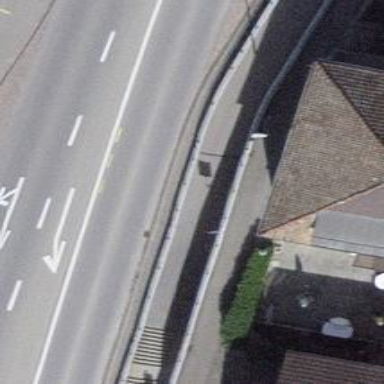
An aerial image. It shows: Retaining wall.